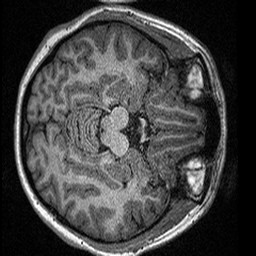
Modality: T1w
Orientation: axial
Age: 24
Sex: female
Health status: healthy
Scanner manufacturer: siemens
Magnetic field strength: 3 T
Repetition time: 2.3 s
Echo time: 0.00298 s